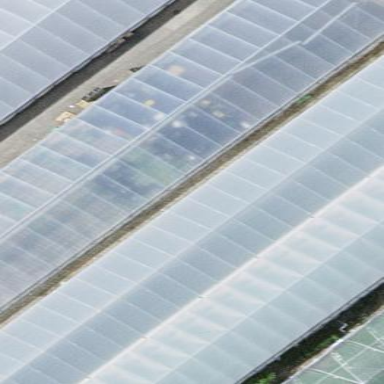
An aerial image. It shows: Greenhouse.